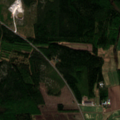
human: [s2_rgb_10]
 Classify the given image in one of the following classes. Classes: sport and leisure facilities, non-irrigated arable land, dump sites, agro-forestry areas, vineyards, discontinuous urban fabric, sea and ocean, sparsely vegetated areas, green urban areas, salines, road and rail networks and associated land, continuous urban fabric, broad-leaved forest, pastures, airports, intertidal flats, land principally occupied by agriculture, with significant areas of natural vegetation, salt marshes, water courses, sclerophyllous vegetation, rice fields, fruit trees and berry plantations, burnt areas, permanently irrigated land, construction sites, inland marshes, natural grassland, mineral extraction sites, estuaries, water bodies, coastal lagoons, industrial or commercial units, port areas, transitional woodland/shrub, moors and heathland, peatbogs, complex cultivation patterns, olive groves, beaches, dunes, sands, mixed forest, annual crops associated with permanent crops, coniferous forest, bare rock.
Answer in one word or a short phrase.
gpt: non-irrigated arable land, coniferous forest, mixed forest, transitional woodland/shrub